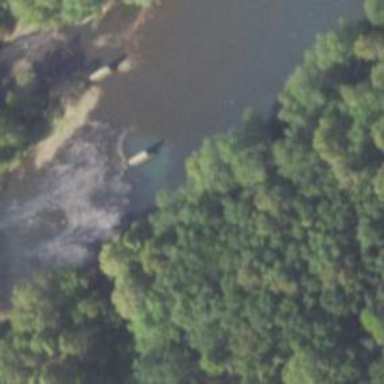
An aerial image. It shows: Abandoned bridge.